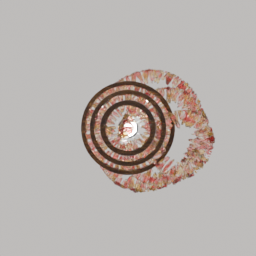
Label: lighting